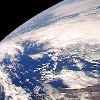
Label: cloud